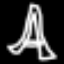
Label: The Eiffel Tower